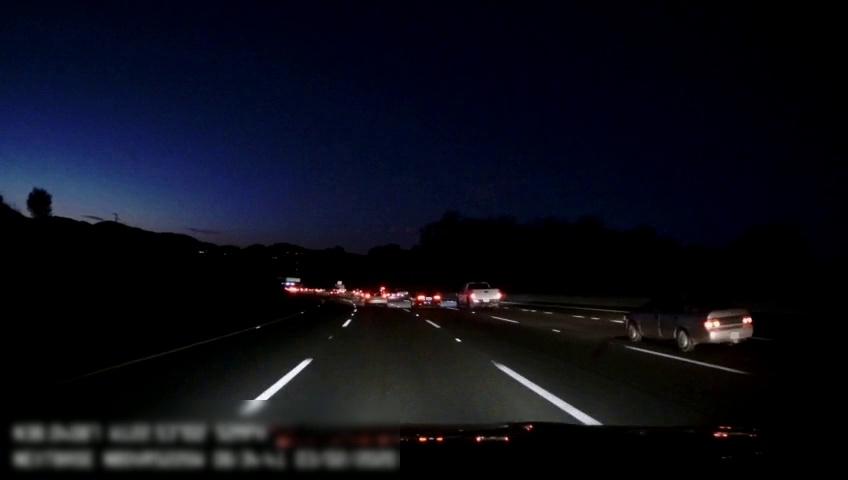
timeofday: Night
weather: Other
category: Drivable Space
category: Vehicles | Car
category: Vehicles | SUV
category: Vehicles | Car
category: Vehicles | Truck
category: Lanes | Alternate Lane
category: Lanes | Current Lane
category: Lanes | Current Lane
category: Lanes | Alternate Lane
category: Lanes | Alternate Lane
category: Lanes | Alternate Lane